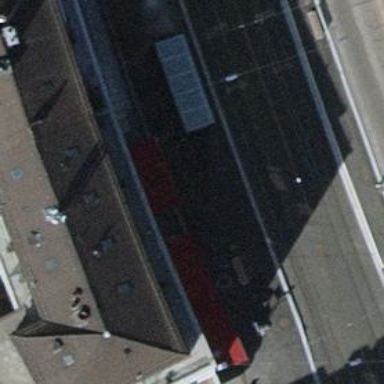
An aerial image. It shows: Platform at the railway with shelter for public transport.